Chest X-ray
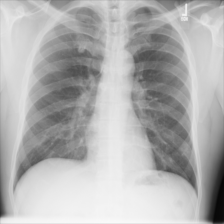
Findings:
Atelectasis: negative
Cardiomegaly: negative
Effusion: negative
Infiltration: negative
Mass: negative
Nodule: negative
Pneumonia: negative
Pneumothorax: negative
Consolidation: negative
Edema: negative
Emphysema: negative
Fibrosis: negative
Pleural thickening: negative
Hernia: negative